Field crop: maize
Growth stage: 2
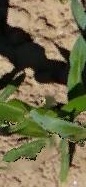
Species: maize